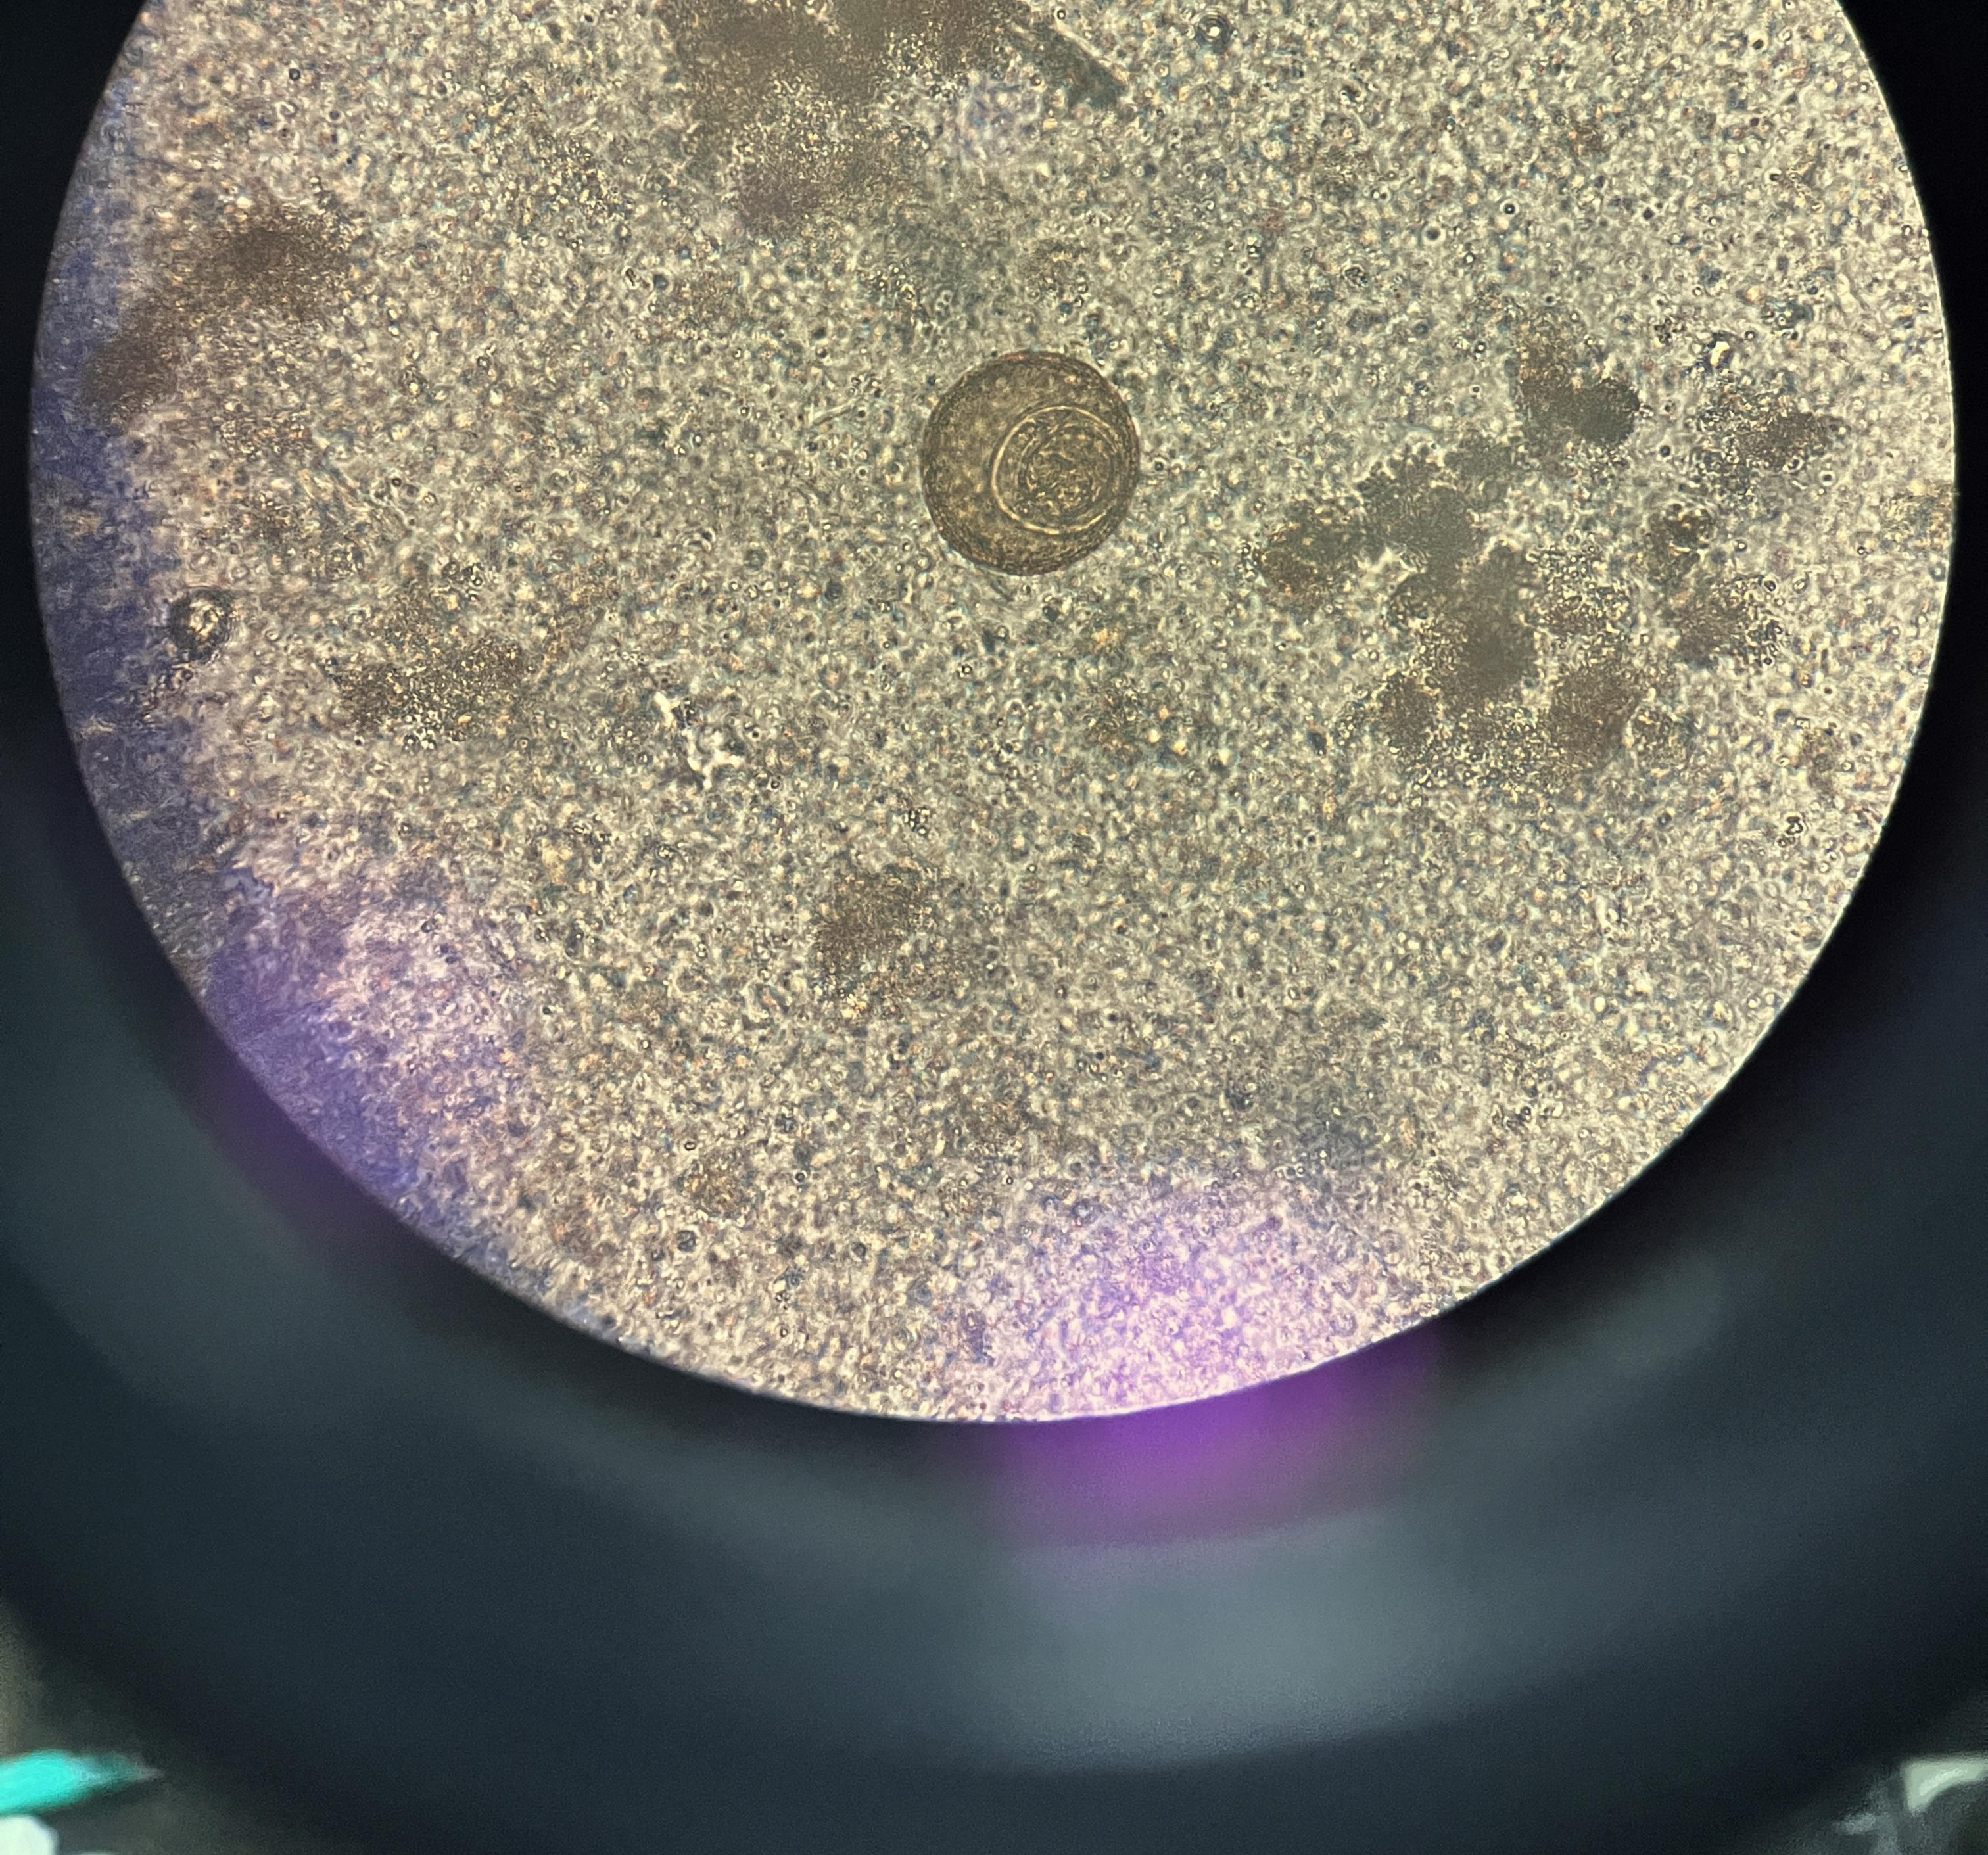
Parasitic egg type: Hymenolepis diminuta